Question: actually i have a WORKER.PHP that recieve some post variables and a zip file with a 10k+ data row (csv) then insert the tiny result on mysql, on the other side i have a main page with an ajax call every 5 seconds to a secondary php script than just reply that mysql data in json
i spent a lot of months to develop the php code to parse and process a lot of hated math formulas to give a friendly result and also with extreme efficiency, i'm not able at all to port this big script to javascript so...
Is there a way to recive the same data through nodejs, send this data to a php script, wait for the response (data response,fail, error) and the send this response for all clients conected?
This pic might help

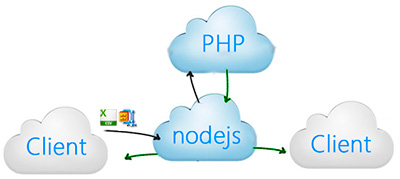
Answer: For example with this you can run cli php: <URL>